Aerial crown-view tile of a tropical tree (Barro Colorado Island, Panama), acquired 20240918:
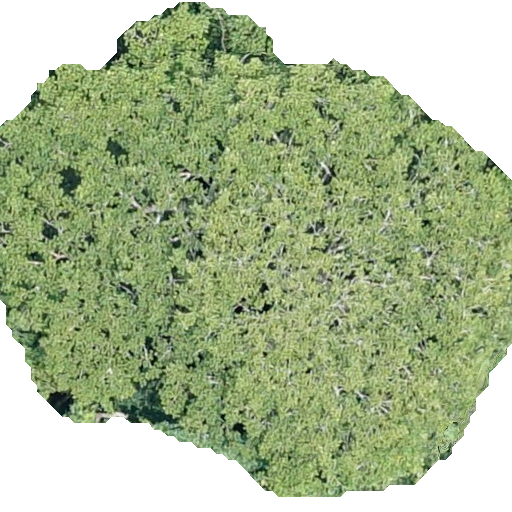
Species: Sterculia apetala
GBIF accepted scientific name: Sterculia apetala
Crown area: 297.984 m²